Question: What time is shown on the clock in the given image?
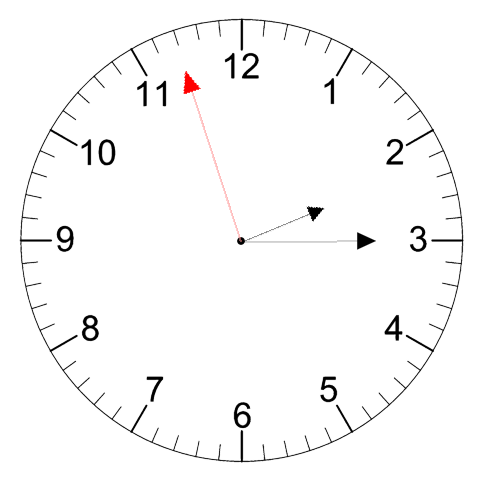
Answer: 02:14:57